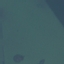
Label: SeaLake